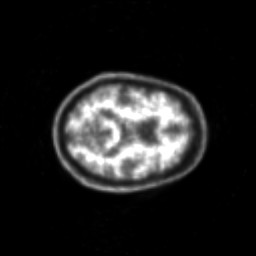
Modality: PET
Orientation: axial
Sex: male
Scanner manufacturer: siemens